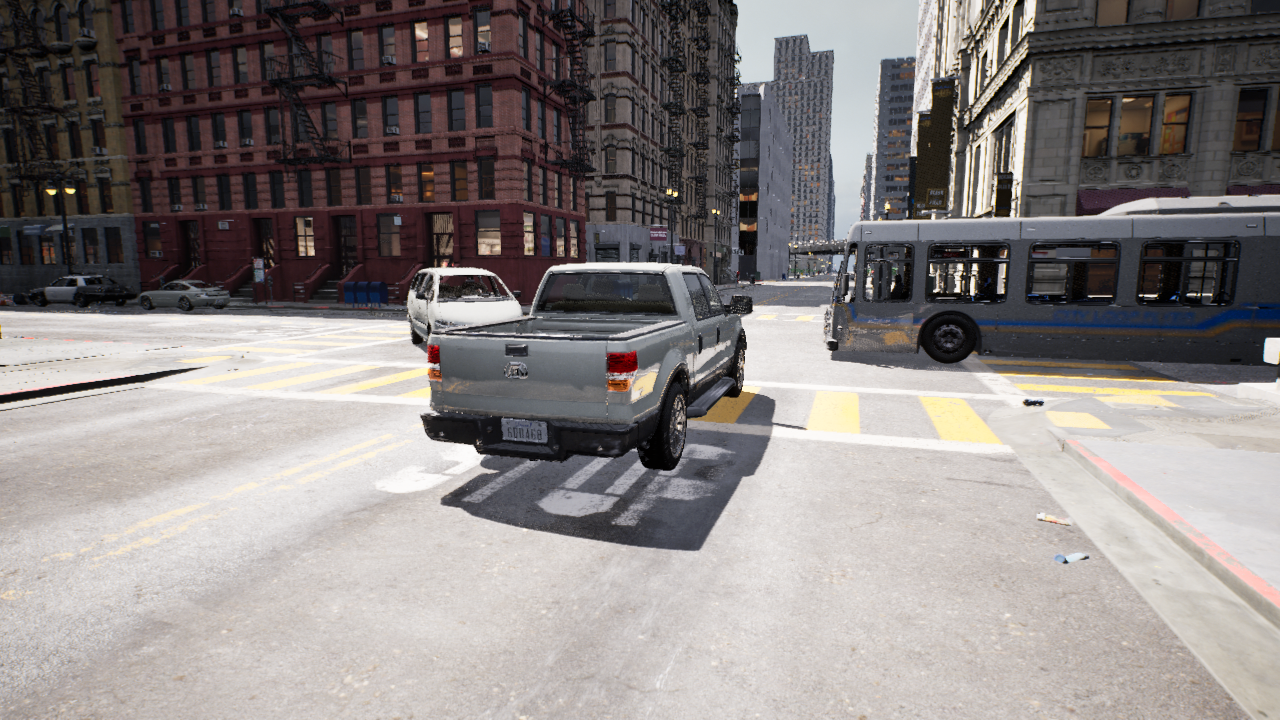
Venue: residential
Lighting: clear day
Vehicle rig: pickup